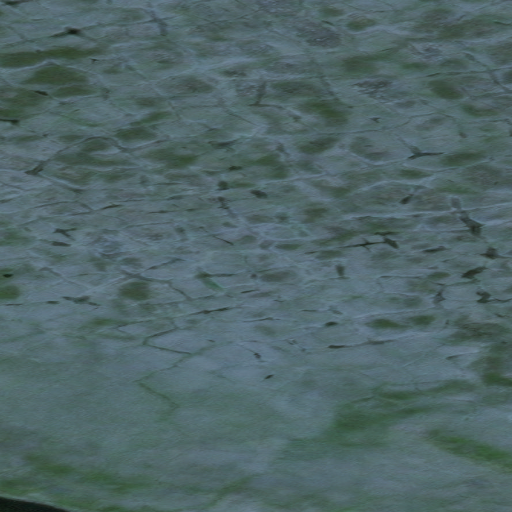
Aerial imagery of cliff(s) in Alaska named Little Supreme Bluff containing only unknown